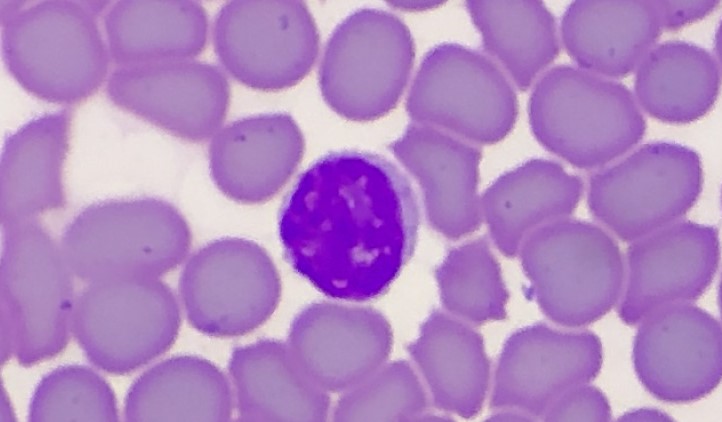
White blood cell type: Lymphocyte